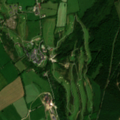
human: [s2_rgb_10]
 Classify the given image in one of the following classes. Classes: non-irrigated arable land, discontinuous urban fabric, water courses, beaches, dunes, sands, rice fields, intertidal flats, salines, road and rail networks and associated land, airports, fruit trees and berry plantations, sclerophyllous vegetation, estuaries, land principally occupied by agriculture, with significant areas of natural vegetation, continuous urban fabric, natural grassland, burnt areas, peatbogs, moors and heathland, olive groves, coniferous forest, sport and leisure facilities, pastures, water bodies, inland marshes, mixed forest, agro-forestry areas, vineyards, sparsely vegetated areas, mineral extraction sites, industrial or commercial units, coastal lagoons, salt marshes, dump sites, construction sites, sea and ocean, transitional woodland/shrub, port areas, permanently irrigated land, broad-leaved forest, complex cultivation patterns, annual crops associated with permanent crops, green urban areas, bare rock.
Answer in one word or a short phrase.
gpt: sport and leisure facilities, pastures, coniferous forest, mixed forest